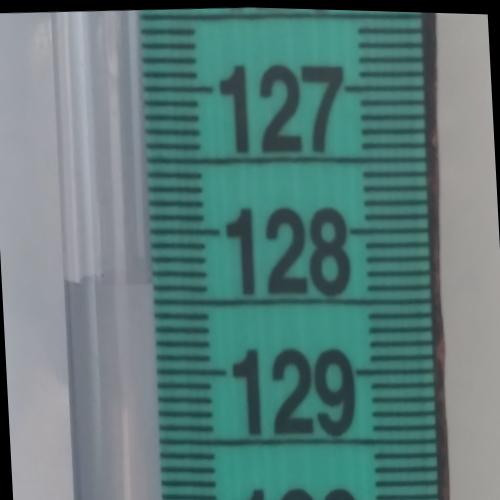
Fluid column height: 128.4 cm